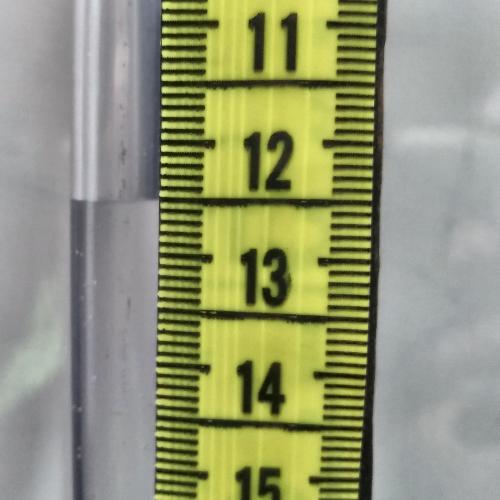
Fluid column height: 12.5 cm